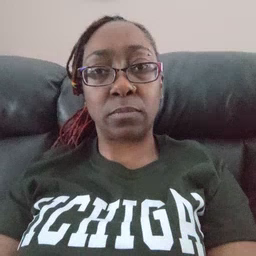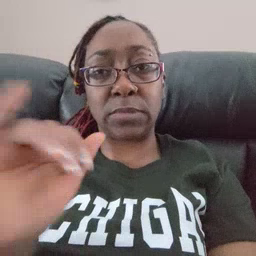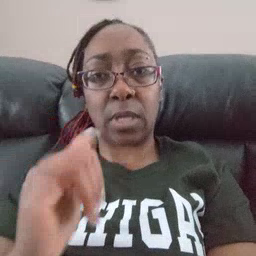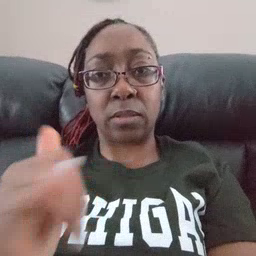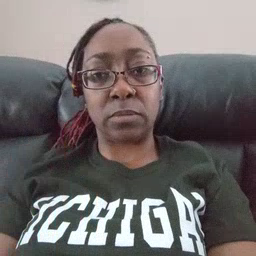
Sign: yellow